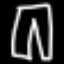
Label: pants